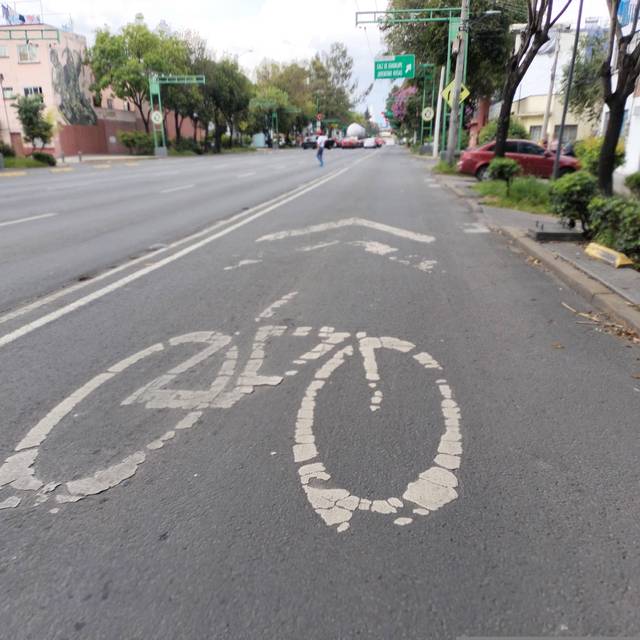
Region: Mexico
Coordinates: 19.459, -99.138